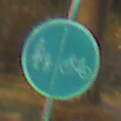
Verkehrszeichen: GetrennterRadUndGehwegRadwegRechts
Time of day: Night
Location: Outdoor (Urban)
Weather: PartlyCloudy
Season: NotSpecified
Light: Artificial